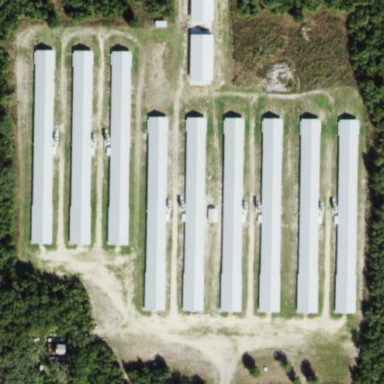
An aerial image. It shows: Poultry farmyard.